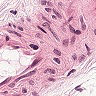
Metastatic tissue present: no